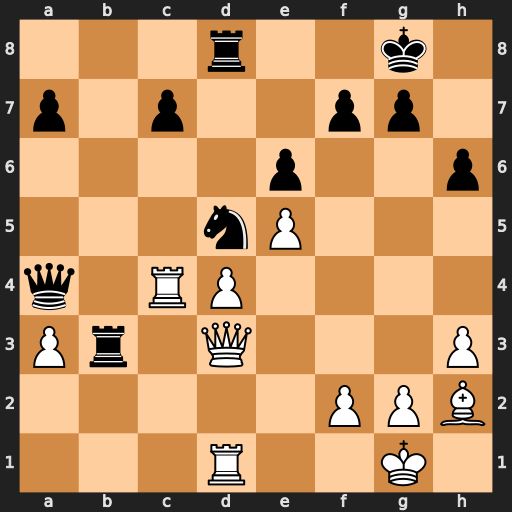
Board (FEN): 3r2k1/p1p2pp1/4p2p/3nP3/q1RP4/Pr1Q3P/5PPB/3R2K1
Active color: w
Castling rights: -
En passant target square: -
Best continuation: Rxa4 Rxd3 Rxd3